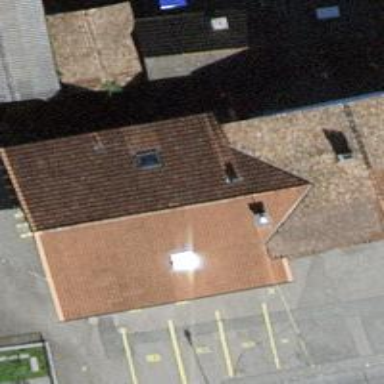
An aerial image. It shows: Restaurant.